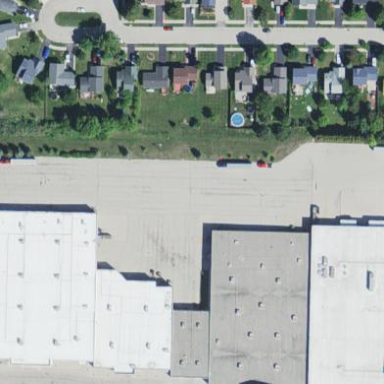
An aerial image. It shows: Retail building used for commercial purposes.